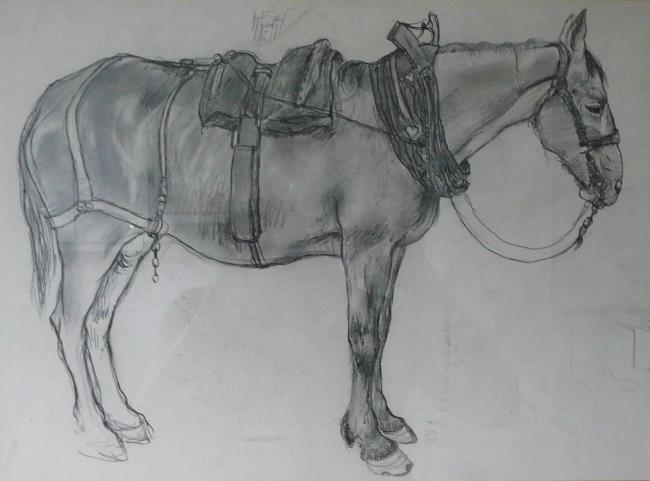
Title: Paard
Artist: Jan Mankes
Earliest date: 1916
Latest date: 1917
Genre: drawing
Keywords: animal painting (genre), horse